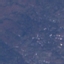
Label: HerbaceousVegetation